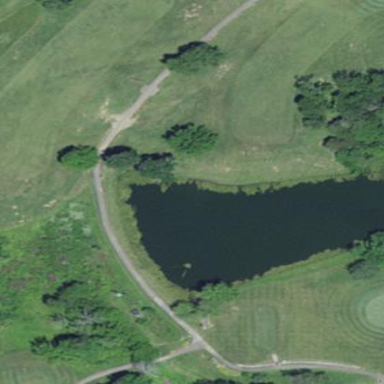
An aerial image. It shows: Scenic golf fairway.